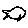
Label: fish